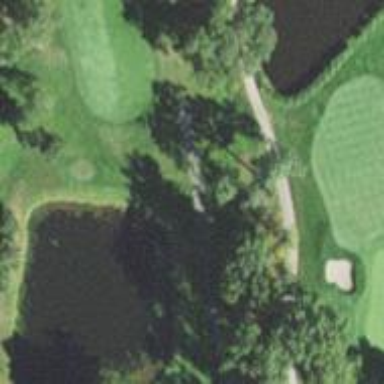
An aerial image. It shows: Scenic view of water hazard on golf course. The natural water feature adds beauty to the landscape.